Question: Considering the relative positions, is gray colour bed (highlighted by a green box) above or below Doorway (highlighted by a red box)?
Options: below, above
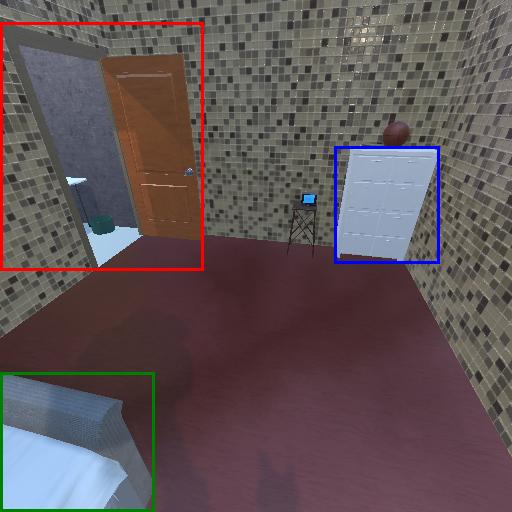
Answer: below